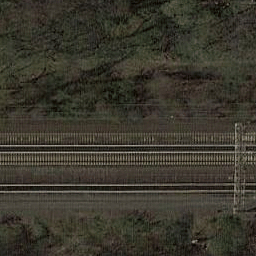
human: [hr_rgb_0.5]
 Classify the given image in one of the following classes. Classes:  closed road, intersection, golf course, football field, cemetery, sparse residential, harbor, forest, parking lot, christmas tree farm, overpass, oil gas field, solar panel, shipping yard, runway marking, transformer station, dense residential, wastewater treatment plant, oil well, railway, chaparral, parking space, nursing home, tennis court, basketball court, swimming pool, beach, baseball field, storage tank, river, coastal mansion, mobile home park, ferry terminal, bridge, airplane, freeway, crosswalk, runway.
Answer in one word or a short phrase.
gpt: railway